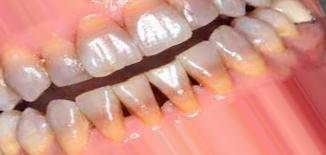
Condition: Tooth Discoloration